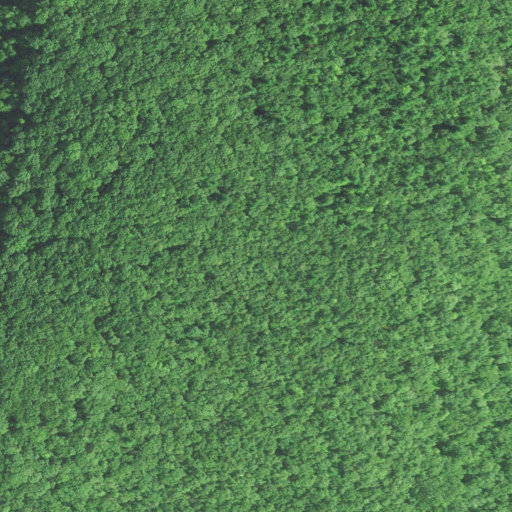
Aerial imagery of mountain in Connecticut named Red Mountain containing deciduous forest and mixed forest